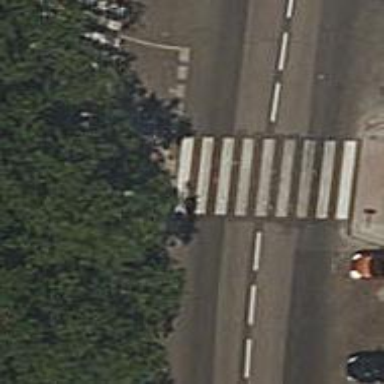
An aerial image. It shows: Zebra crossing on footway.